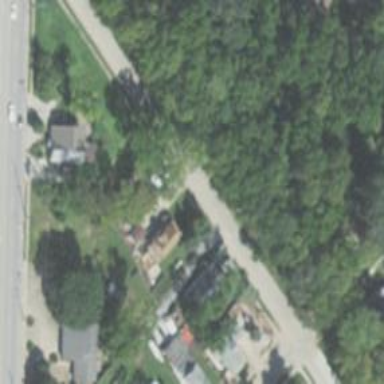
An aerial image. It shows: Residential road.